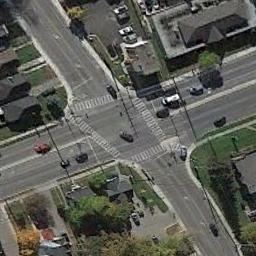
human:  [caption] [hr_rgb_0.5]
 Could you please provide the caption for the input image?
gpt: There was a line of trees east and west of the intersection .

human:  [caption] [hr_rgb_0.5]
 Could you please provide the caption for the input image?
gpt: There are many cars at the intersection .

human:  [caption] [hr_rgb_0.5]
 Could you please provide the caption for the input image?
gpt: There are several moving vehicles on the road at the intersection, With many buildings and some trees around the intersection .

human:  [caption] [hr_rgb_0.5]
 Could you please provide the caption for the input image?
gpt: An intersection with normal traffic located in a residential area with some trees .

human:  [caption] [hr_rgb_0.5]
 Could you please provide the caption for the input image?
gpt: There are some trees and black buildings beside the intersection .